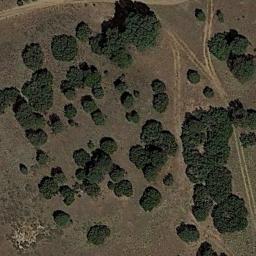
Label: chaparral